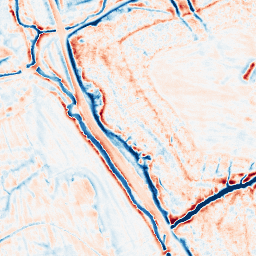
Category: edge_preserving
Decomposition family: bilateral
Decomposition parameters: d: 15
sigma_color: 150
sigma_space: 25
Upsampling method: bicubic
Upsampling parameters: scale: 8
Upsampling scale: 8